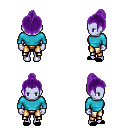
a pixel art fantasy rpg character, female body template, dark elf, purple skin, teal long-sleeve shirt, gold greaves, purple short topknot hairstyle, black slippers, four views (front, back, left, right), 2x2 character sprite sheet, small pixel art, hard edges, no anti-aliasing